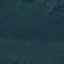
Land use / land cover class: Forest